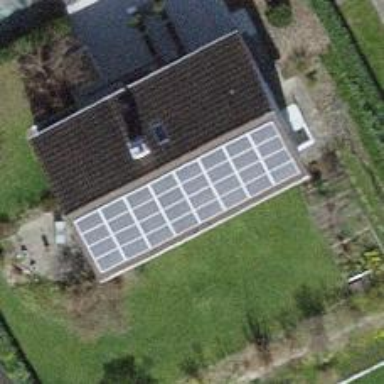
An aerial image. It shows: Solar power generator using photovoltaic panels.